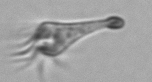
Label: Paratontonia_gracillima